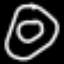
Label: donut